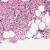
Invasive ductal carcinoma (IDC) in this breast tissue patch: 0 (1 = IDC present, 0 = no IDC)